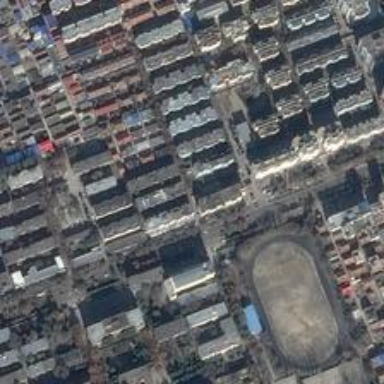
An unfinished playground and residential area are divided by a road .